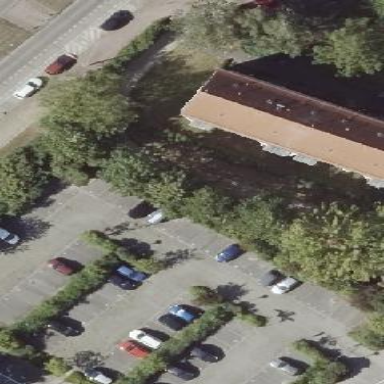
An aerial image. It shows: Parking area with surface.